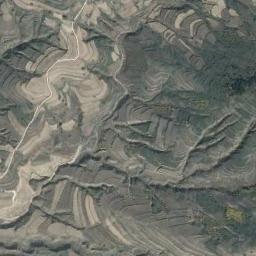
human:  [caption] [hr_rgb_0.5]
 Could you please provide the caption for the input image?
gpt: There are many terraces on this mountain, And a white path crosses through the mountains .

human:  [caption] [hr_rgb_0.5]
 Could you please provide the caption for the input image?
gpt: The folded mountain has a series of rugged mountains and some fields .

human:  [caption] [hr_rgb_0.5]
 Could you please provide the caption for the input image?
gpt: The mountain is full of black soil .

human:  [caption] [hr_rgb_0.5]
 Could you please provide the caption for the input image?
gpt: There is the mountain of uneven .

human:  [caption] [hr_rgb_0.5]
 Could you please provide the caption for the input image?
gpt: There are some terraces and a river on the mountain .